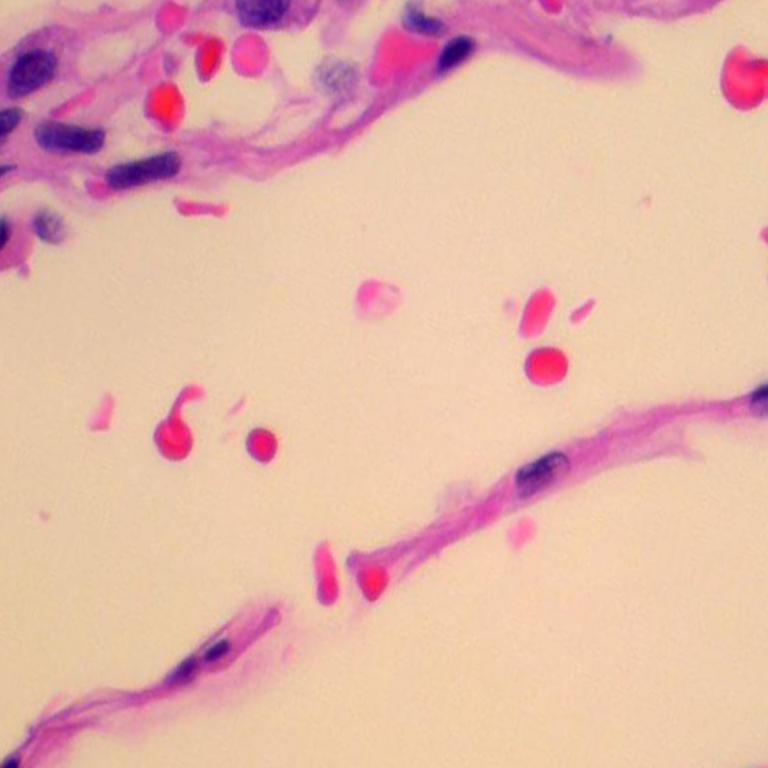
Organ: lung
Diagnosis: benign